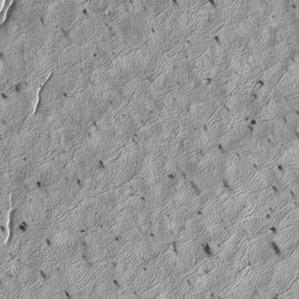
Label: frost